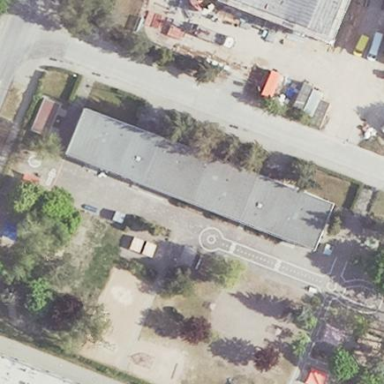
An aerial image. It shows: Kindergarten building.